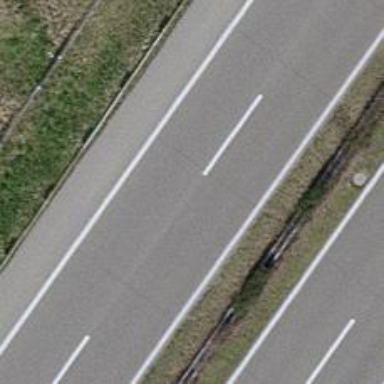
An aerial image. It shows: Motorway bridge.